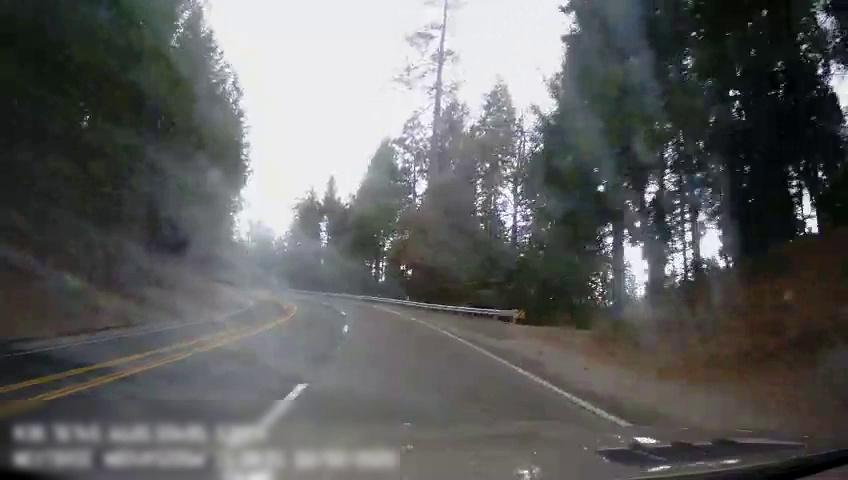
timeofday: Day
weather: Cloudy
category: Drivable Space
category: Lanes | Current Lane
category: Lanes | Current Lane
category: Lanes | Opposite Lane
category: Lanes | Alternate Lane
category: Lanes | Opposite Lane